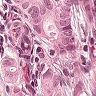
Metastatic tissue present: yes